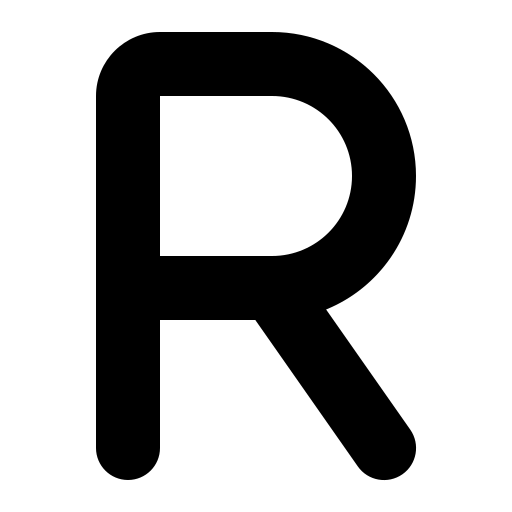
Tags: icon, FontAwesome, fa-icon, solid, r